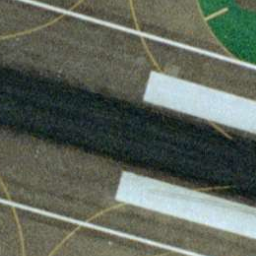
Label: runway